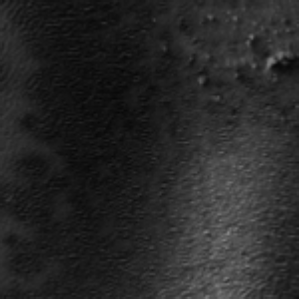
Label: frost